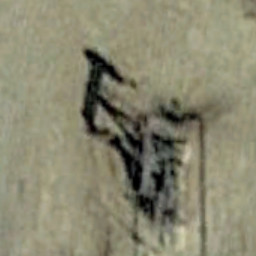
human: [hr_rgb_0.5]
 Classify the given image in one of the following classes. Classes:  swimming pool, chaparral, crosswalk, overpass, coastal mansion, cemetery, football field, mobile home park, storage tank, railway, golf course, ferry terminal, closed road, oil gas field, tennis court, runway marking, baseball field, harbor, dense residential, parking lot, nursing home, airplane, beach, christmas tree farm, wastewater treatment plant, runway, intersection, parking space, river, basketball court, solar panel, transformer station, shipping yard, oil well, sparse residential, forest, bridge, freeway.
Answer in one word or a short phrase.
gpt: oil well